Question: I have a question regarding the retrieving data from another website.
My is like this:
'''
<html xmlns="http://www.w3.org/1999/xhtml">
<head runat="server">
<title>Untitled Page</title>
</head>
<body>
<form id="form1" runat="server">
<div>
<asp:TextBox runat="server" ID="txtInput"></asp:TextBox><br /><br />
<asp:Button runat="server" ID="btnSubmit" Text="Submit"
onclick="btnSubmit_Click" /><br /><br />
<asp:Label runat="server" ID="lblResult1" Text=""></asp:Label>
</div>
</form>
</body>
</html>
'''
and the code behind it like this:
'''
using System;
using System.Configuration;
using System.Data;
using System.Linq;
using System.Web;
using System.Web.Security;
using System.Web.UI;
using System.Web.UI.HtmlControls;
using System.Web.UI.WebControls;
using System.Web.UI.WebControls.WebParts;
using System.Xml.Linq;
public partial class _Default : System.Web.UI.Page
{
protected void Page_Load(object sender, EventArgs e)
{
}
protected void btnSubmit_Click(object sender, EventArgs e)
{
System.Net.WebClient wc = new System.Net.WebClient();
lblResult1.Text =
wc.DownloadString(string.Format("http://foo.com/servlet/AccessModule?id={0}&doc_type1=xyz&response=K", txtInput.Text));
}
}
'''
It simply read the data from url above and display it on my page.
For example if i enter <PHONE> in the textbox.
The result is something like this:

Now what i would like to do is making that last part of the result clickable. (<URL>
Any ideas?
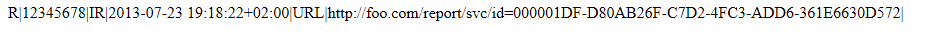
Answer: add < a > tag to String.Format
'''
Label S = new Label();
S.Text = wc.DownloadString(string.Format("http://foo.com/servlet/AccessModule?id={0}&doc_type1=xyz&response=K", txtInput.Text));
lblResult1.Text =string.Format("<a href='{0}'></a>", S.Text));
'''